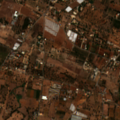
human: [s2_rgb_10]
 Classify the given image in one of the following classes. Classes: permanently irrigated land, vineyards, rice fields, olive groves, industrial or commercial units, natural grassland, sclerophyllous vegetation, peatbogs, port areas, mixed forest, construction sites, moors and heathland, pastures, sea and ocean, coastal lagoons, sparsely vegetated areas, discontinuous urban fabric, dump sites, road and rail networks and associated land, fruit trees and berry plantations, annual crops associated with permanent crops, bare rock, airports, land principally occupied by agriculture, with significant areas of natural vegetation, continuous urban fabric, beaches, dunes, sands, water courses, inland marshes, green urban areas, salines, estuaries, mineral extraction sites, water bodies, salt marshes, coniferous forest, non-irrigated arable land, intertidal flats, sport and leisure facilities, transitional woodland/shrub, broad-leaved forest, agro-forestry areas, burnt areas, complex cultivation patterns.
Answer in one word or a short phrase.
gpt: fruit trees and berry plantations, annual crops associated with permanent crops, complex cultivation patterns